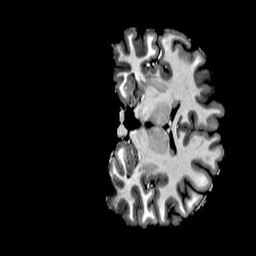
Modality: T1w
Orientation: coronal
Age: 21
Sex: female
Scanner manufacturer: siemens
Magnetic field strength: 6.98 T
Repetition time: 6 s
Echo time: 0.00302 s